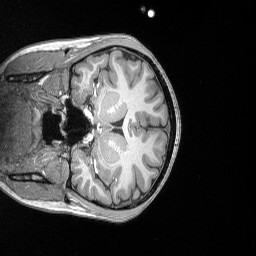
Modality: T1w
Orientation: coronal
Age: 25
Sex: female
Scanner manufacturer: siemens
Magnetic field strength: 3 T
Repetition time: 2.53 s
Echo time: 0.00164 s